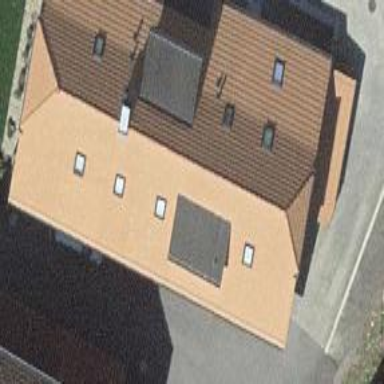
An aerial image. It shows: Residential building.